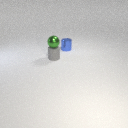
small gray rubber cylinder below small green metal sphere